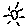
Label: sun